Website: crate-barrel
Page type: gifting
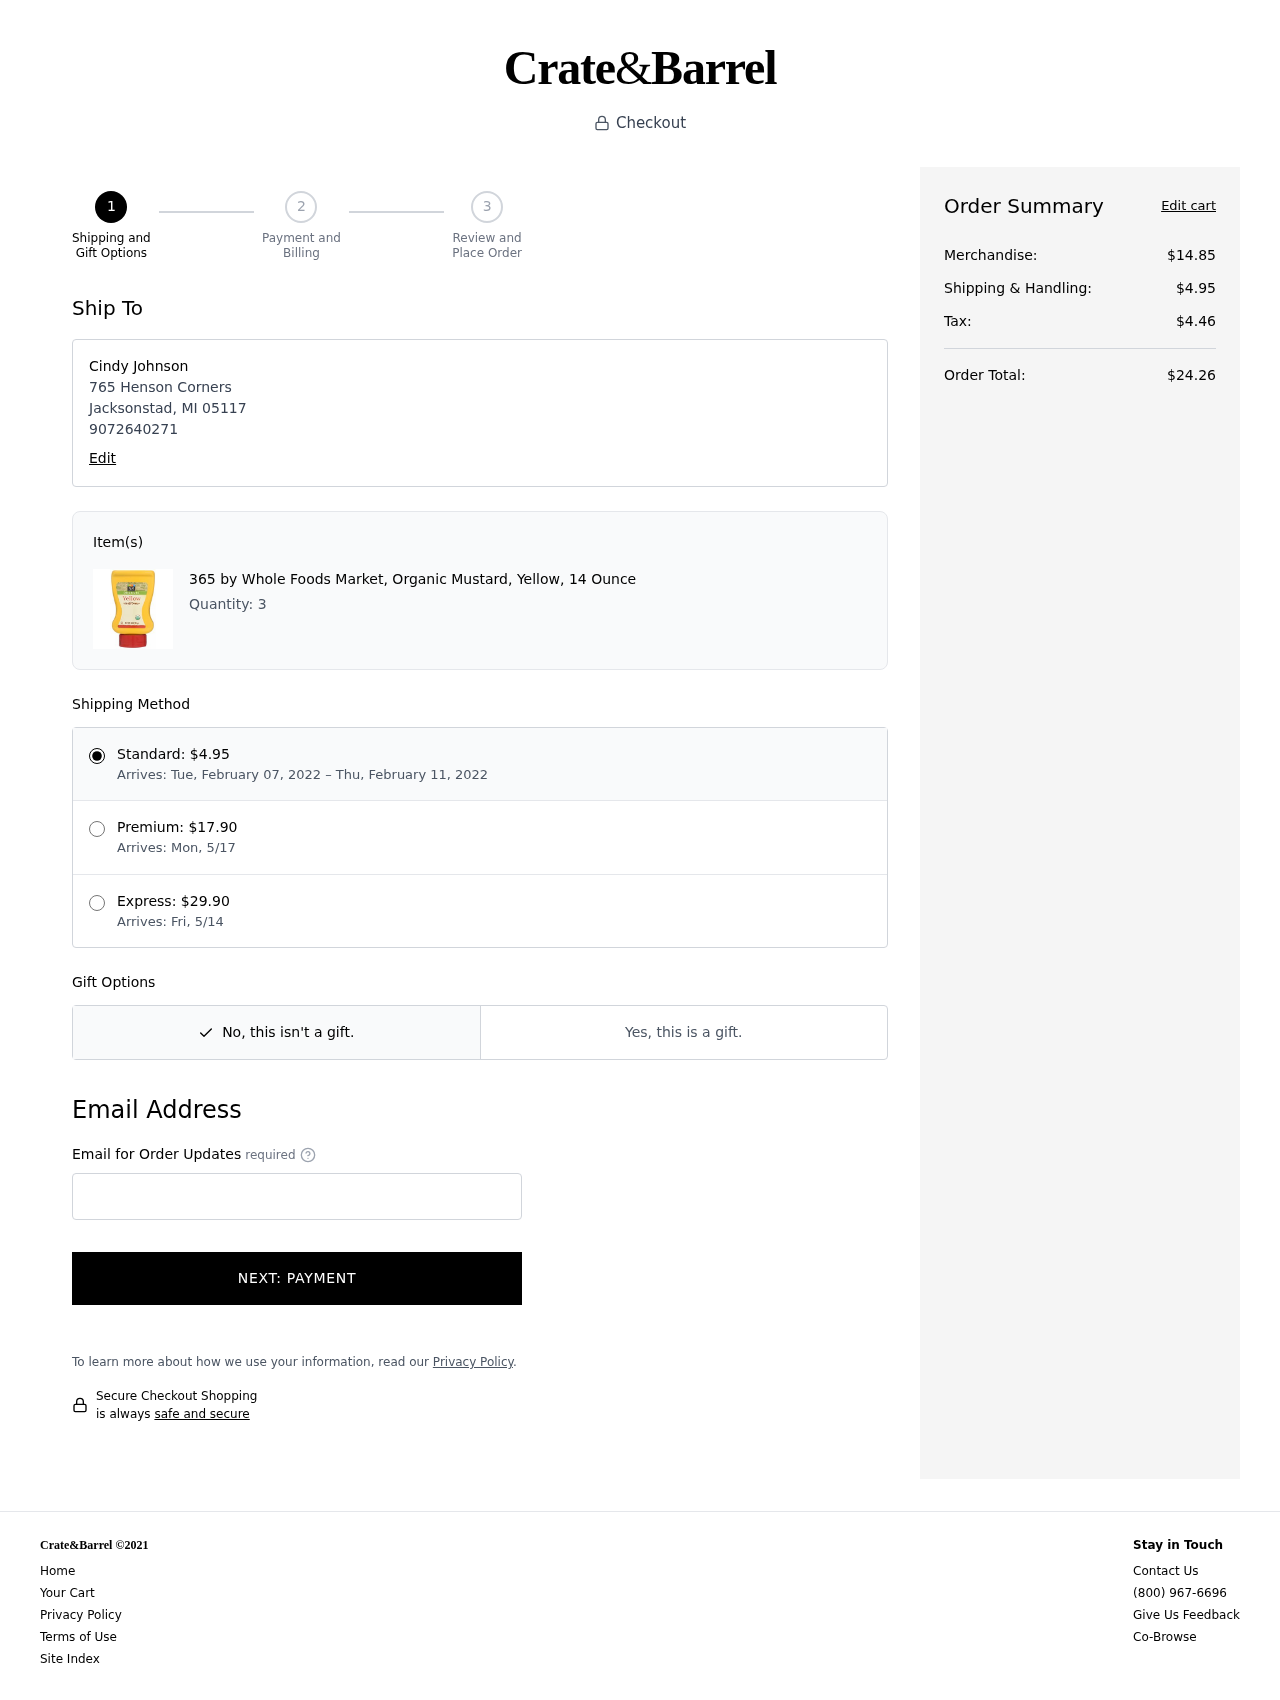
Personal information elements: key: PII_CITY
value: Jacksonstad
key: PII_FULLNAME
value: Cindy Johnson
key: PII_PHONE
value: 9072640271
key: PII_POSTCODE
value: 05117
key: PII_STATE_ABBR
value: MI
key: PII_STREET
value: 765 Henson Corners
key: PII_EMAIL
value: cindy.johnson@gmail.com
Product elements: key: PRODUCT1_NAME
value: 365 by Whole Foods Market, Organic Mustard, Yellow, 14 Ounce
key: PRODUCT1_QUANTITY
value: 3
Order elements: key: ORDER_SHIPPING_DATE
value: February 07, 2022
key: ORDER_DELIVERY_DATE
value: February 11, 2022
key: ORDER_SUBTOTAL
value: $14.85
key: ORDER_SHIPPING_COST
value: $4.95
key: ORDER_TAX
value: $4.46
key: ORDER_TOTAL
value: $24.26